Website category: university
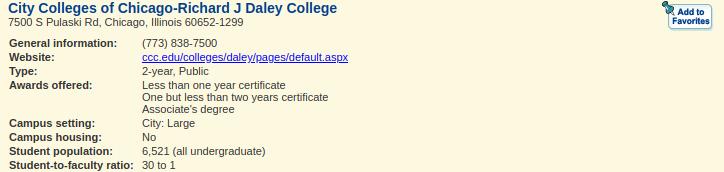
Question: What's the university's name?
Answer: City Colleges of Chicago-Richard J Daley College

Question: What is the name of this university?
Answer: City Colleges of Chicago-Richard J Daley College

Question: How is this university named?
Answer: City Colleges of Chicago-Richard J Daley College

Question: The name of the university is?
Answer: City Colleges of Chicago-Richard J Daley College

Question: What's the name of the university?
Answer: City Colleges of Chicago-Richard J Daley College

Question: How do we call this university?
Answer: City Colleges of Chicago-Richard J Daley College

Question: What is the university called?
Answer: City Colleges of Chicago-Richard J Daley College

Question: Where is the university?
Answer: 7500 S Pulaski Rd, Chicago, Illinois 60652-1299

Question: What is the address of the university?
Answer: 7500 S Pulaski Rd, Chicago, Illinois 60652-1299

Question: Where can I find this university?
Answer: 7500 S Pulaski Rd, Chicago, Illinois 60652-1299

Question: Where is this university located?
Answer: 7500 S Pulaski Rd, Chicago, Illinois 60652-1299

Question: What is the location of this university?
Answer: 7500 S Pulaski Rd, Chicago, Illinois 60652-1299

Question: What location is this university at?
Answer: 7500 S Pulaski Rd, Chicago, Illinois 60652-1299

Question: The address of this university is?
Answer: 7500 S Pulaski Rd, Chicago, Illinois 60652-1299

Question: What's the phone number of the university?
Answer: (773) 838-7500

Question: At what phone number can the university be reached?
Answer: (773) 838-7500

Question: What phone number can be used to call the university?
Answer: (773) 838-7500

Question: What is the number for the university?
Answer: (773) 838-7500

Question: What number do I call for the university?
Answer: (773) 838-7500

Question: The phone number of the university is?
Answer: (773) 838-7500

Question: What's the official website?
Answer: ccc.edu/colleges/daley/pages/default.aspx

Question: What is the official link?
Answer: ccc.edu/colleges/daley/pages/default.aspx

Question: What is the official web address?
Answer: ccc.edu/colleges/daley/pages/default.aspx

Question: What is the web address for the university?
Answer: ccc.edu/colleges/daley/pages/default.aspx

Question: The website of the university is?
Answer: ccc.edu/colleges/daley/pages/default.aspx

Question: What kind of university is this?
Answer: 2-year, Public

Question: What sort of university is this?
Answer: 2-year, Public

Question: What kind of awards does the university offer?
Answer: Less than one year certificate One but less than two years certificate Associate's degree

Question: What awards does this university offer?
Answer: Less than one year certificate One but less than two years certificate Associate's degree

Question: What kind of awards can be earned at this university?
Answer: Less than one year certificate One but less than two years certificate Associate's degree

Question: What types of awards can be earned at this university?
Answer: Less than one year certificate One but less than two years certificate Associate's degree

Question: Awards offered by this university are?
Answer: Less than one year certificate One but less than two years certificate Associate's degree

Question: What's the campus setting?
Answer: City: Large

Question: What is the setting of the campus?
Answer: City: Large

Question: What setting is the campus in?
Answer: City: Large

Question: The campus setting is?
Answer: City: Large

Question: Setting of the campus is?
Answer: City: Large

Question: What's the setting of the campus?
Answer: City: Large

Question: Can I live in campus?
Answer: No

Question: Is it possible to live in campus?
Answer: No

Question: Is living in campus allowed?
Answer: No

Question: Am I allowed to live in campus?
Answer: No

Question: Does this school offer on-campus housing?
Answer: No

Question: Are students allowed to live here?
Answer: No

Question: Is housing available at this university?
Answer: No

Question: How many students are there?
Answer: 6,521 (all undergraduate)

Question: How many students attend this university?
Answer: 6,521 (all undergraduate)

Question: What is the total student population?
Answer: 6,521 (all undergraduate)

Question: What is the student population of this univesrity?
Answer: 6,521 (all undergraduate)

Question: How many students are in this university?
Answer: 6,521 (all undergraduate)

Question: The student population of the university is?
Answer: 6,521 (all undergraduate)

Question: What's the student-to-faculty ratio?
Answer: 30 to 1

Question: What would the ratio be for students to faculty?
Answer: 30 to 1

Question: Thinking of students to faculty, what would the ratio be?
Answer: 30 to 1

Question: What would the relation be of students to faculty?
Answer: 30 to 1

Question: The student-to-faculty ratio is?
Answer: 30 to 1

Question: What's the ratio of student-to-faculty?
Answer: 30 to 1

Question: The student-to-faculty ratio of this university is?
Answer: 30 to 1